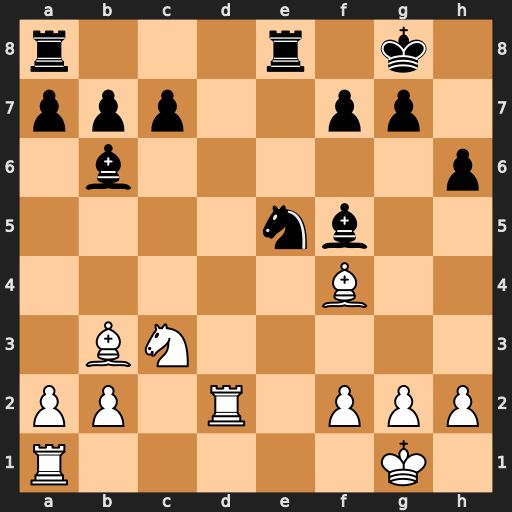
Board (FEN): r3r1k1/ppp2pp1/1b5p/4nb2/5B2/1BN5/PP1R1PPP/R5K1
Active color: w
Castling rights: -
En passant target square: -
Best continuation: Rd5 c6 Rxe5 Rxe5 Bxe5